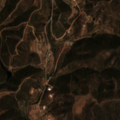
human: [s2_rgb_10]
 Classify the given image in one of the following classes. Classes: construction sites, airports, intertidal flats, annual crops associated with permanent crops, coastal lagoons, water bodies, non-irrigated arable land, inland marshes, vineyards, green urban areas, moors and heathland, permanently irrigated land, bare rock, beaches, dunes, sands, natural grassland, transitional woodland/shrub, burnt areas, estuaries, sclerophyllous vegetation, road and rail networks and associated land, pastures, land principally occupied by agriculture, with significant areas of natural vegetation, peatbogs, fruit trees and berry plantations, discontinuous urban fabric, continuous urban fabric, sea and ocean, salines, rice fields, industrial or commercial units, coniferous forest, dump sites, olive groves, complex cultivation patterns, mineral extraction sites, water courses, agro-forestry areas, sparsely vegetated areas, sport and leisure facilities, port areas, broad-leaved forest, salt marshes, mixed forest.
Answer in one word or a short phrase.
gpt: complex cultivation patterns, sclerophyllous vegetation, transitional woodland/shrub